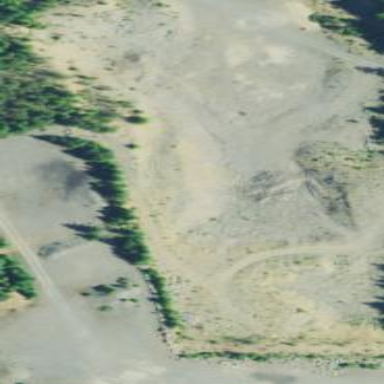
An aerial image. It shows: Quarry area.